Question: In the output, I don't need the gap between the button 4 ('b4') and button 5 ('b5') but I couldn't do that and I tried insets also but my attempts are in vain. Can you help me out with any suggestions or any mistakes I have committed?
I observed that this problem is arising when I add both 'JComboBox' and 'JButton'.
Even I could not set insets or boundaries through 'setBounds()' or 'Inset' class.
'''
import java.awt.*;
import java.awt.event.*;
import javax.swing.*;
public class FontWindow {
FontWindow() {
JFrame f = new JFrame();
JPanel p = new JPanel();
p.setLayout(new GridBagLayout());
GridBagConstraints gbc = new GridBagConstraints();
JComboBox c1,c2;
String clist1[] = {"Courier New","Times New Roman","Calibri"};
String clist2[] = {"8","9","10","11","12","14","16","18","20","22","24","26","28","36","72"};
c1 = new JComboBox(clist1);
c2 = new JComboBox(clist2);
gbc.gridx = 0;
gbc.gridy = 0;
p.add(c1,gbc);
gbc.gridx = 1;
gbc.gridy = 0;
p.add(c2,gbc);
JButton b1,b2,b3;
b1 = new JButton("B1");
b2 = new JButton("B2");
b3 = new JButton("B3");
//gbc.insets = new Insets(0,5,0,0);
gbc.gridx = 2;
gbc.gridy = 0;
p.add(b1,gbc);
gbc.gridx = 3;
gbc.gridy = 0;
p.add(b2,gbc);
gbc.gridx = 4;
gbc.gridy = 0;
p.add(b3,gbc);
JButton b4,b5,b6;
b4 = new JButton("B4");
b5 = new JButton("B5");
b6 = new JButton("B6");
//gbc.insets = new Insets(0,10,0,5);
gbc.anchor = GridBagConstraints.BELOW_BASELINE_LEADING;
gbc.gridx = 0;
gbc.gridy = 1;
p.add(b4,gbc);
gbc.gridx = 1;
gbc.gridy = 1;
p.add(b5,gbc);
gbc.gridx = 2;
gbc.gridy = 1;
p.add(b6,gbc);
f.setSize(600,400);
f.add(p);
f.setDefaultCloseOperation(JFrame.EXIT_ON_CLOSE);
f.setVisible(true);
}
public static void main(String args[]) {
new FontWindow();
}
}
'''
This is the output I got:

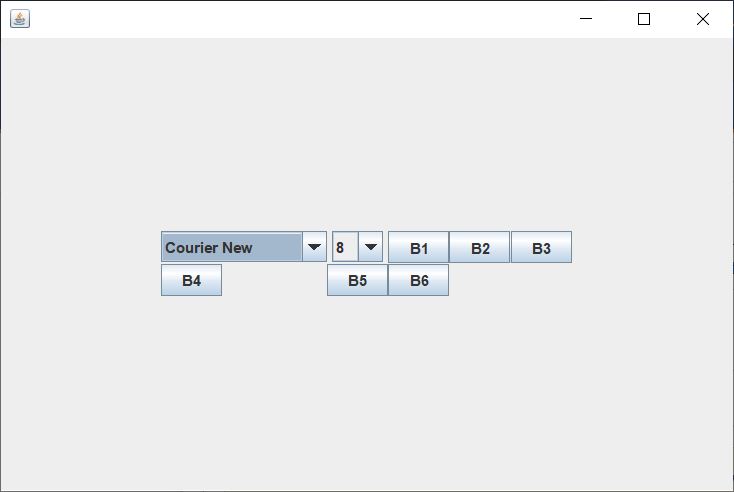
Answer: Welcome to SO. See comments to follow the changes in the constrains:
'''
gbc.gridx = 0;
gbc.gridy = 0;
gbc.gridwidth = 3; //c1 is wide so let it span over 3 columns
p.add(c1,gbc);
gbc.gridwidth = 1;//reset span to 1
gbc.gridx = 3; //amend column numbers of row 0
gbc.gridy = 0;
p.add(c2,gbc);
JButton b1,b2,b3;
b1 = new JButton("B1");
b2 = new JButton("B2");
b3 = new JButton("B3");
gbc.gridx = 4;
gbc.gridy = 0;
p.add(b1,gbc);
gbc.gridx = 5;
gbc.gridy = 0;
p.add(b2,gbc);
gbc.gridx = 6;
gbc.gridy = 0;
p.add(b3,gbc);
//no change at the rest of the code
'''
You could get better control using simpler to handle layout managers by dividing the layout to smaller, easier to manage 'JPanel's.
For example wrapping each components row with a 'JPanel':
'''
JPanel p = new JPanel();
p.setLayout(new GridBagLayout());
GridBagConstraints gbc = new GridBagConstraints();
JPanel topRowPane = new JPanel();//uses FlowLayout by default
gbc.gridx = 0;
gbc.gridy = 0;
p.add(topRowPane,gbc);
String clist1[] = {"Courier New","Times New Roman","Calibri"};
String clist2[] = {"8","9","10","11","12","14","16","18","20","22","24","26","28","36","72"};
JComboBox<String> c1 = new JComboBox<>(clist1);
JComboBox<String> c2 = new JComboBox<>(clist2);
topRowPane.add(c1);
topRowPane.add(c2);
JButton b1 = new JButton("B1");
JButton b2 = new JButton("B2");
JButton b3 = new JButton("B3");
topRowPane.add(b1);
topRowPane.add(b2);
topRowPane.add(b3);
JPanel bottomRowPane = new JPanel();
gbc.anchor = GridBagConstraints.LINE_START;
gbc.gridx = 0;
gbc.gridy = 1;
p.add(bottomRowPane,gbc);
JButton b4 = new JButton("B4");
JButton b5 = new JButton("B5");
JButton b6 = new JButton("B6");
bottomRowPane.add(b4);
bottomRowPane.add(b5);
bottomRowPane.add(b6);
'''